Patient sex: M
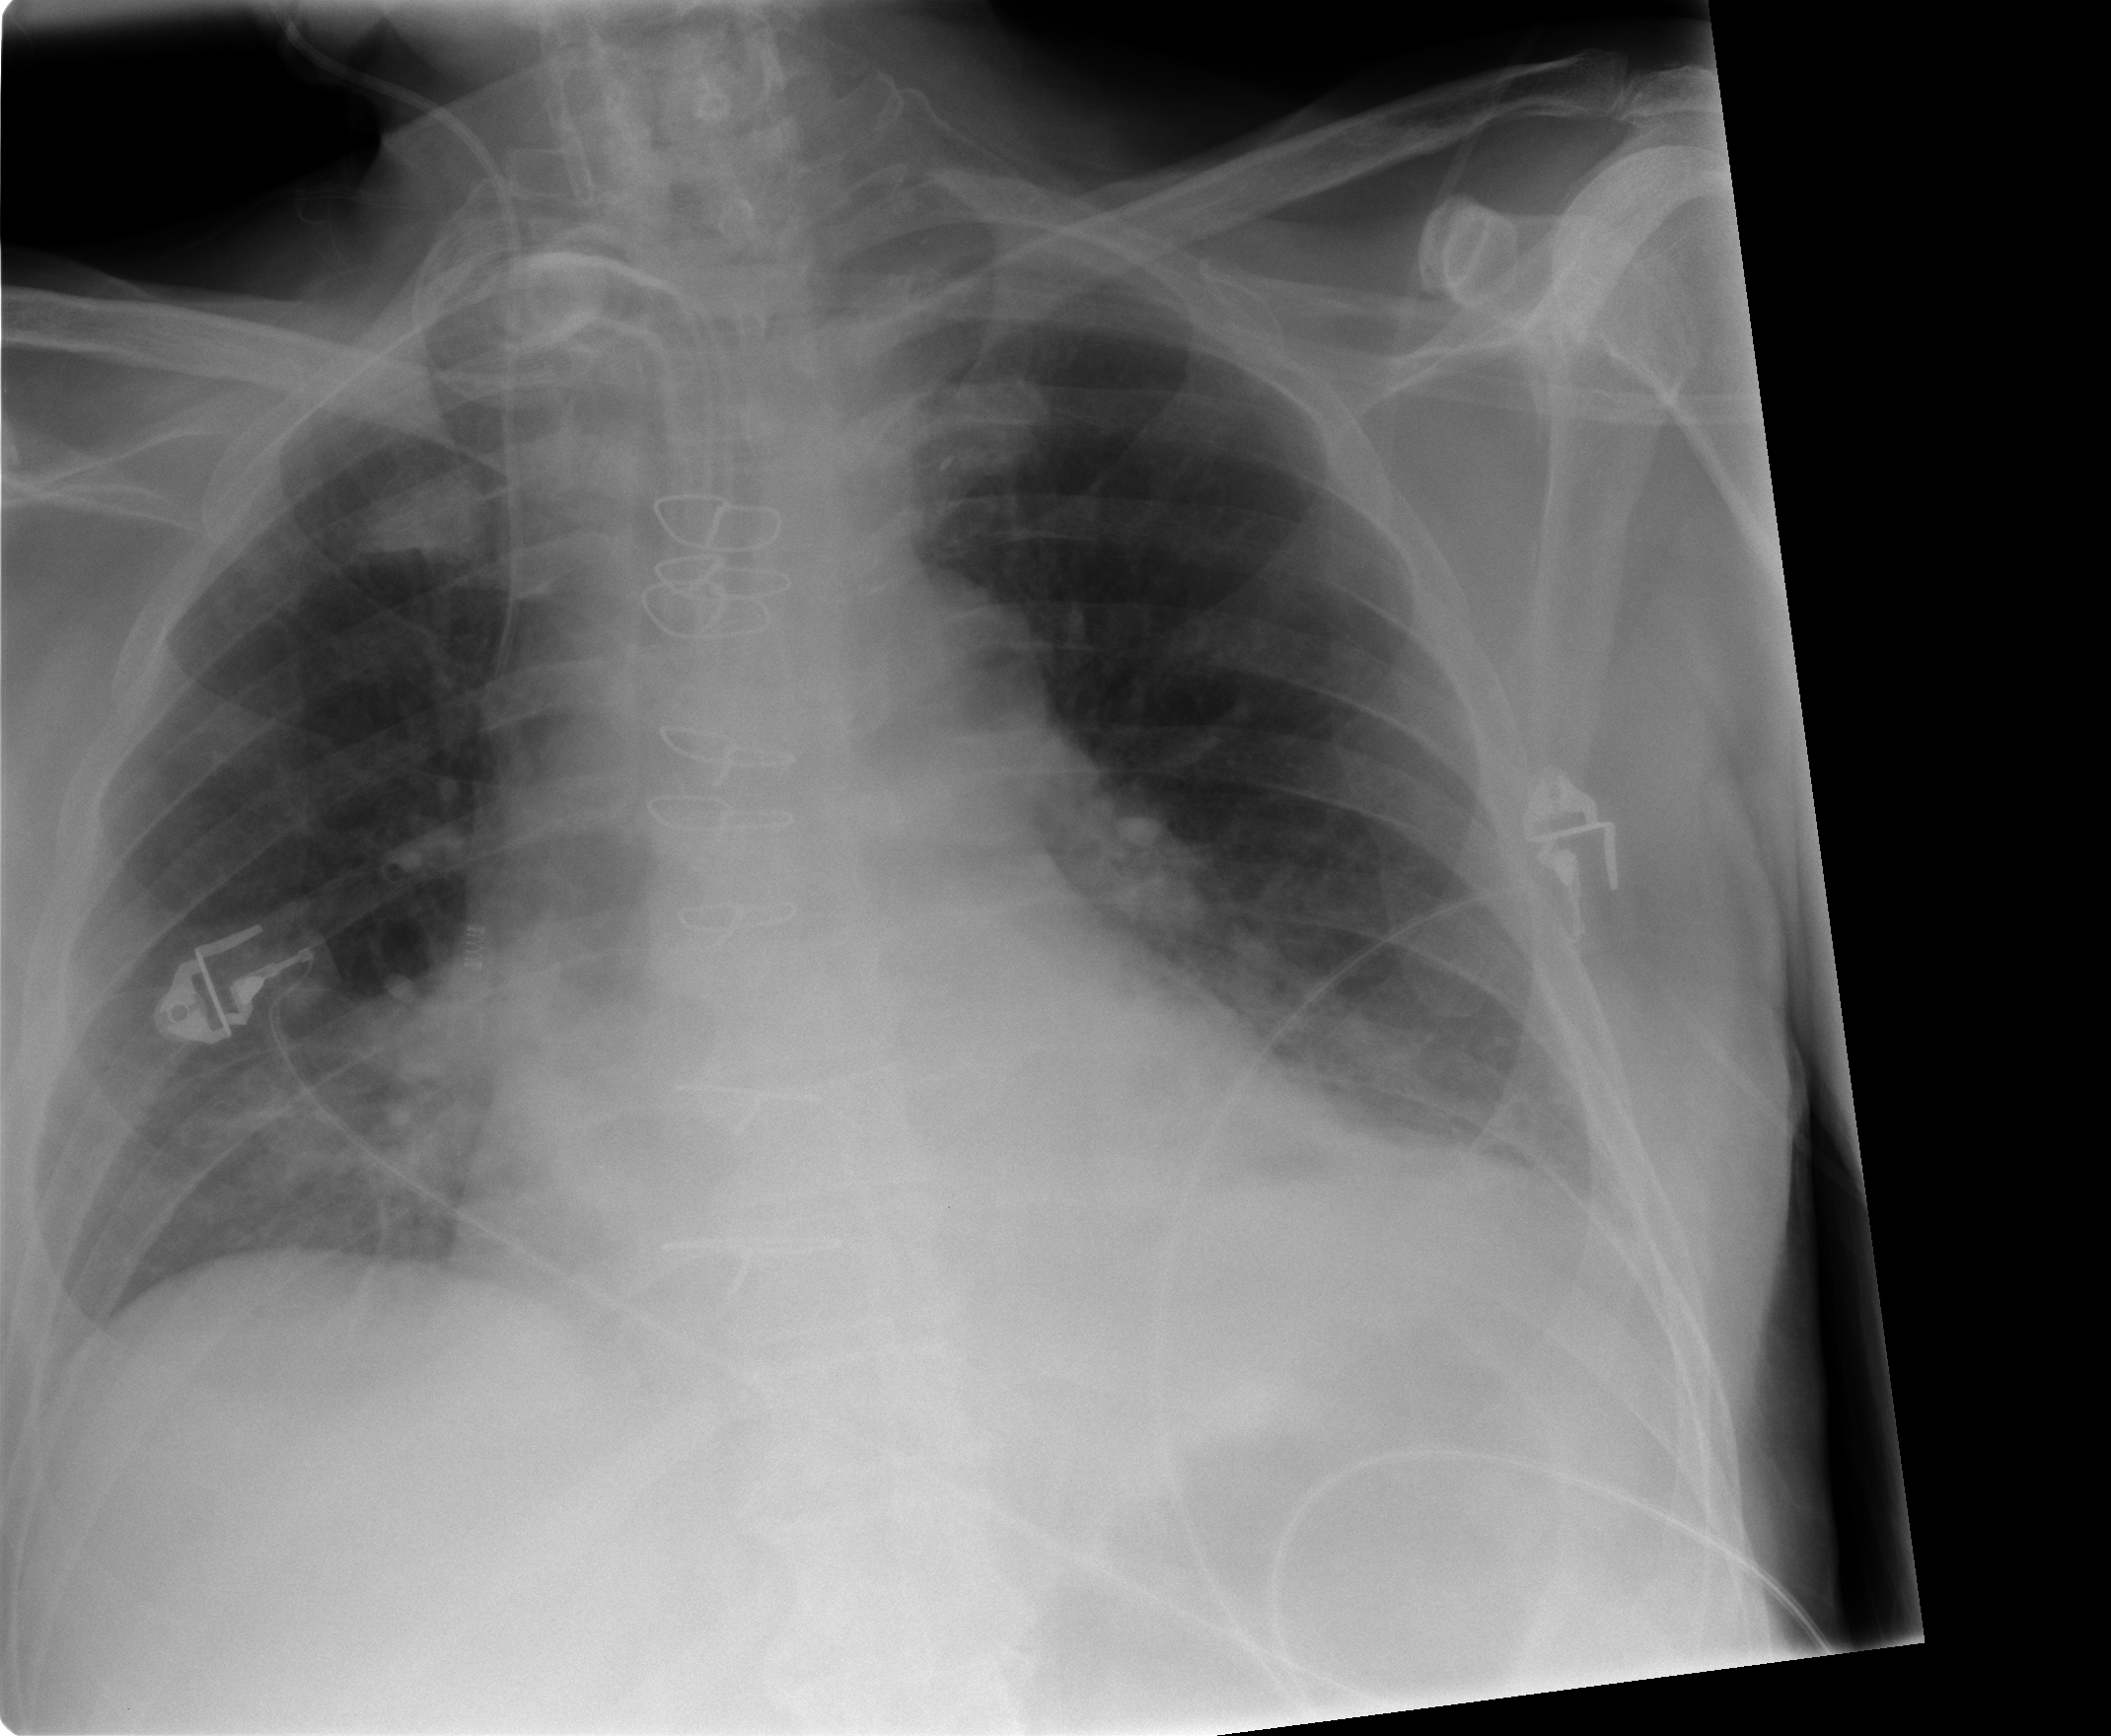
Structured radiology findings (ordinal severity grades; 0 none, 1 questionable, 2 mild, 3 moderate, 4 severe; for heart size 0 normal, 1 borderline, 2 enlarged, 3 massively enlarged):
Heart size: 2
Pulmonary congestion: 3
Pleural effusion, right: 0
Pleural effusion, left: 2
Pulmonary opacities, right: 2
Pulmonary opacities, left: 0
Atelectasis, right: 2
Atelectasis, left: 2